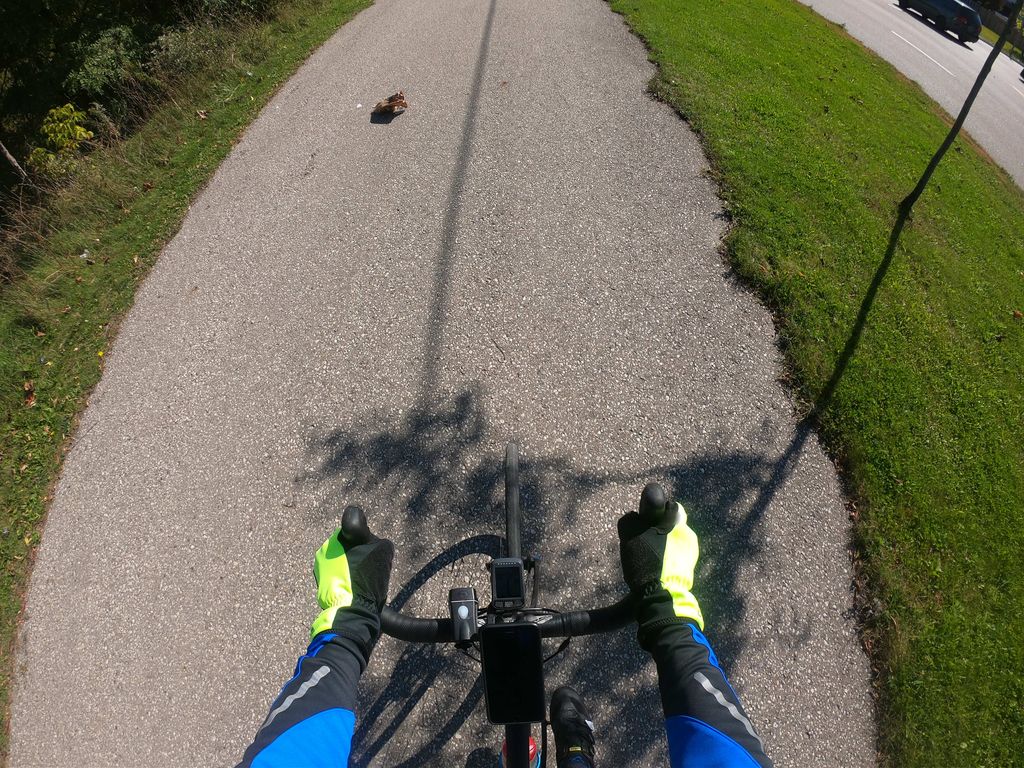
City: kitchener-waterloo